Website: bh-photo
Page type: account-dashboard
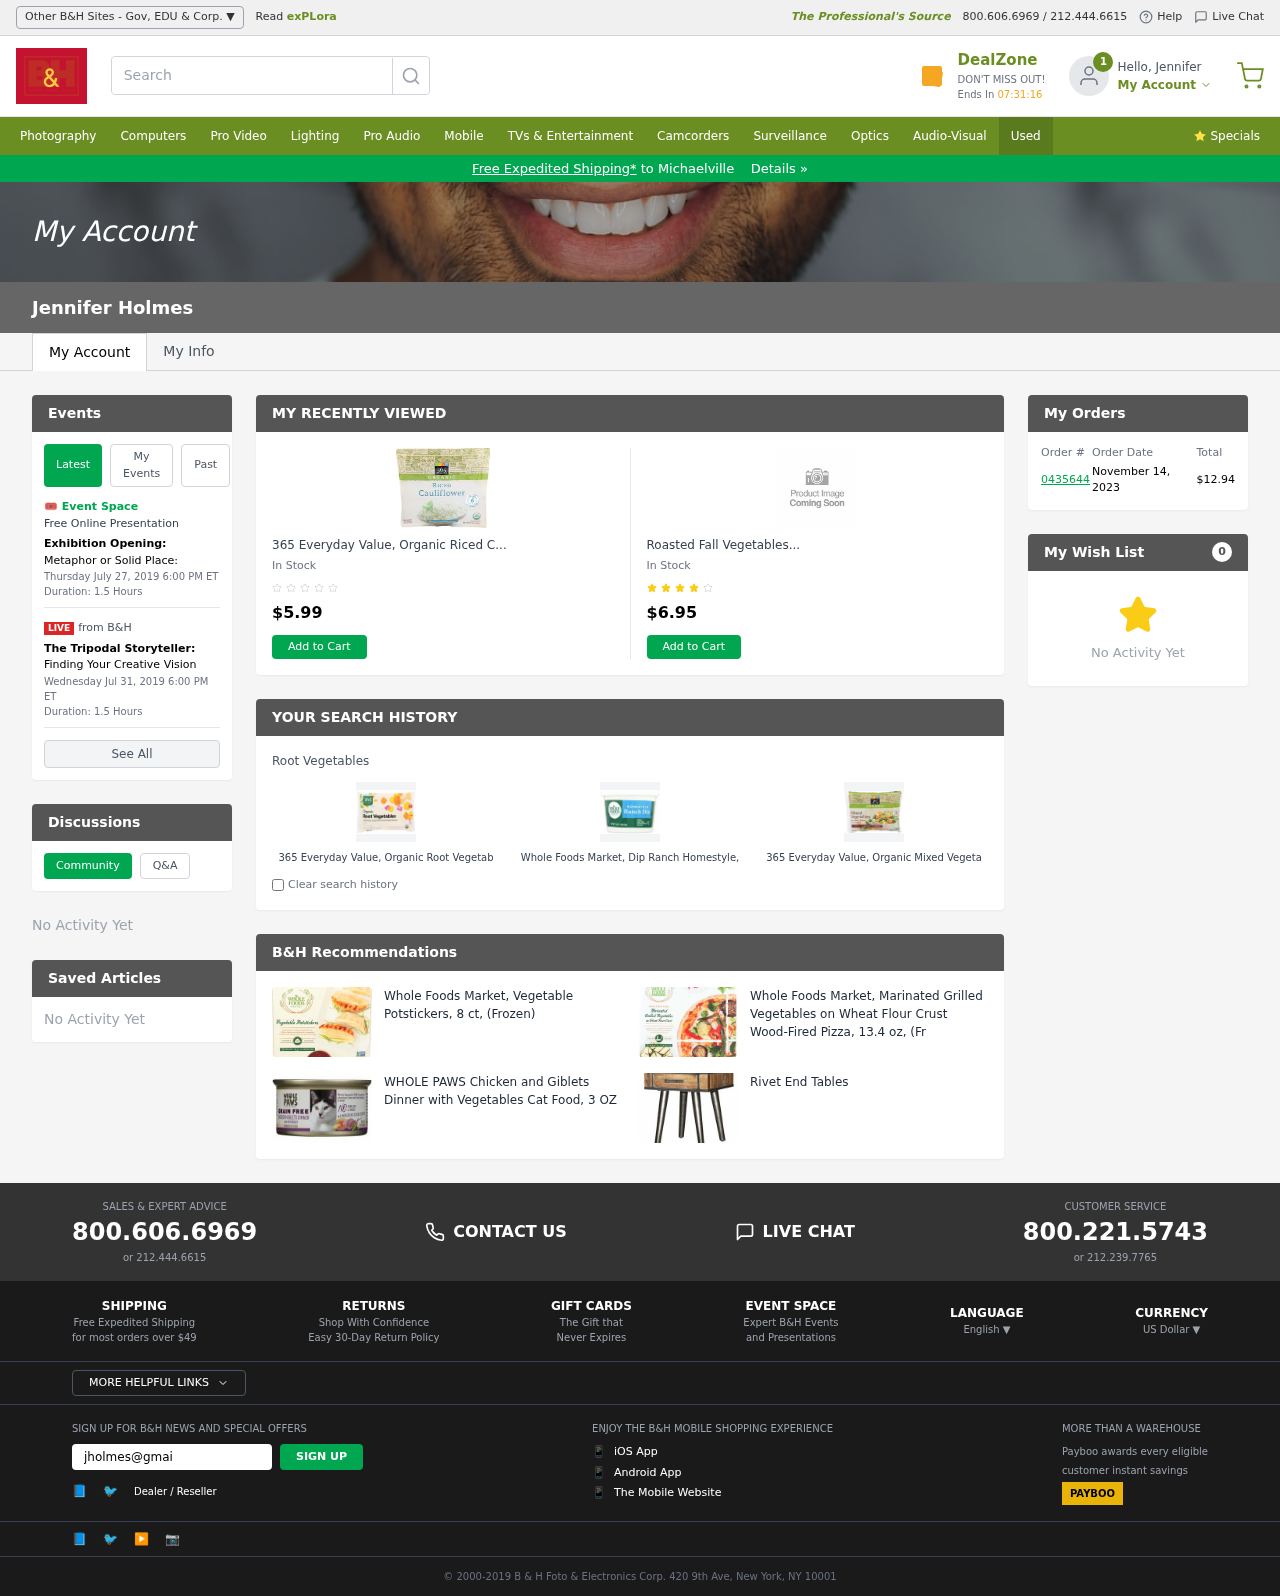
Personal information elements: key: PII_CITY
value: Michaelville
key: PII_EMAIL
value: jholmes@gmail.com
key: PII_FIRSTNAME
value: Jennifer
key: PII_FULLNAME
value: Jennifer Holmes
Product elements: key: PRODUCT1_NAME
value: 365 Everyday Value, Organic Riced Cauliflower, 12 oz (Frozen)
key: PRODUCT1_PRICE
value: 5.99
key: PRODUCT2_NAME
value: Roasted Fall Vegetables
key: PRODUCT2_PRICE
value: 6.95
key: PRODUCT3_ITEM_CATEGORY
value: Root Vegetables
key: PRODUCT3_NAME
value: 365 Everyday Value, Organic Root Vegetables (Sweet Potatoes, Orange Carrots, Yellow Carrots, Parsnip
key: PRODUCT4_NAME
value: Whole Foods Market, Dip Ranch Homestyle, 16 Ounce
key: PRODUCT5_NAME
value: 365 Everyday Value, Organic Mixed Vegetables (Carrots, Green Peas, Corn, and Green Beans), No Salt A
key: PRODUCT6_NAME
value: Whole Foods Market, Vegetable Potstickers, 8 ct, (Frozen)
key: PRODUCT7_NAME
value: Whole Foods Market, Marinated Grilled Vegetables on Wheat Flour Crust Wood-Fired Pizza, 13.4 oz, (Fr
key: PRODUCT8_NAME
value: WHOLE PAWS Chicken and Giblets Dinner with Vegetables Cat Food, 3 OZ
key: PRODUCT9_NAME
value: Rivet End Tables
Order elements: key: ORDER_ID
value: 0435644
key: ORDER_DATE
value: November 14, 2023
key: ORDER_TOTAL
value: $12.94
Other elements: key: WISHLIST_COUNT
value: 0